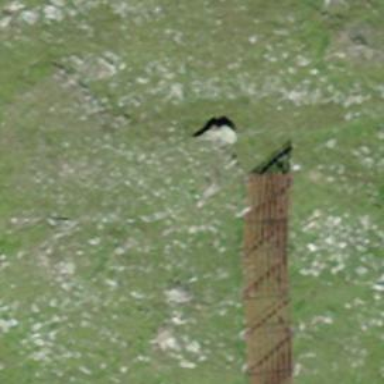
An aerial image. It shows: Snow fence that is man-made.